Question: I have this datatable :

I also have a class which contains two properties which should hold the sum for each Column :
'''
class MyClass
{
public decimal CatSum {get;set;}
public decimal DogSum {get;set;}
}
'''
I currently fill those props via :
'''
myClass.CatSum = dt.AsEnumerable().Sum(r => r["Cat"].ToDecimalOrZero());
myClass.DogSum = dt.AsEnumerable().Sum(r => r["Dog"].ToDecimalOrZero())
'''
Is there a way to fill (or create new class with those props) those props with ? ( I dont have any groupby field here)
;
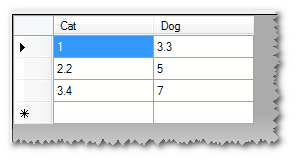
Answer: You can use instance of 'MyClass' as accumulator and aggregate results into it:
'''
var myClass = dt.AsEnumerable()
.Aggregate(new MyClass(),
(a,r) => {
a.CatSum += r["Cat"].ToDecimalOrZero();
a.DogSum += r["DogS"].ToDecimalOrZero();
return a;
});
'''